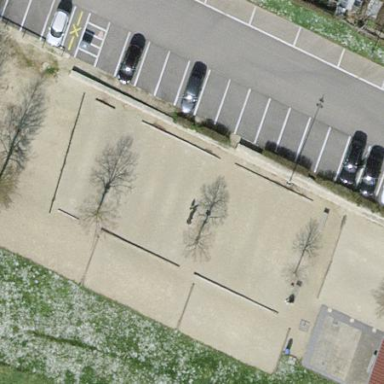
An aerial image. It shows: Gravel pitch for playing boules.